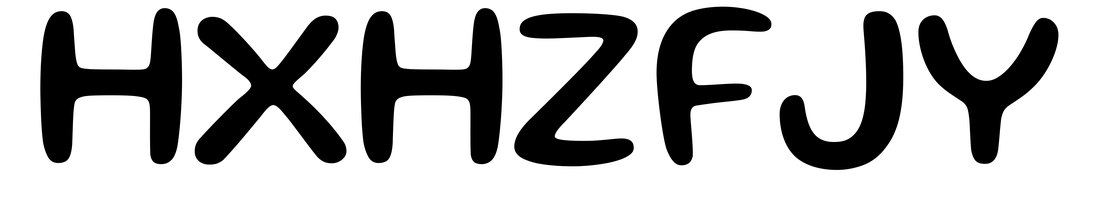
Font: Gluten_Regular